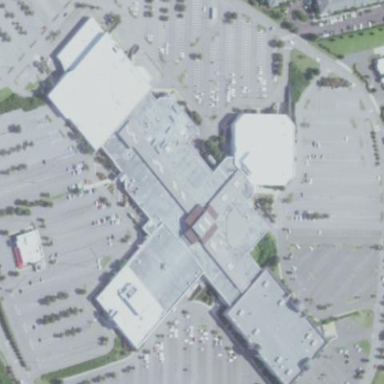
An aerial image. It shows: Retail area.